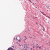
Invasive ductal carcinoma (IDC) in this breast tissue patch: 0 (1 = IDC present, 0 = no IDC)